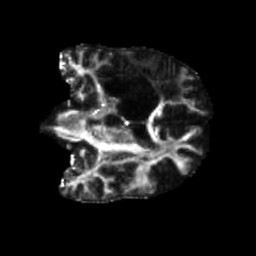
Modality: FA
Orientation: coronal
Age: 57
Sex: male
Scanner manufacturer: siemens
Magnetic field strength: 3 T
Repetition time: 5.25 s
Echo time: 0.08 s